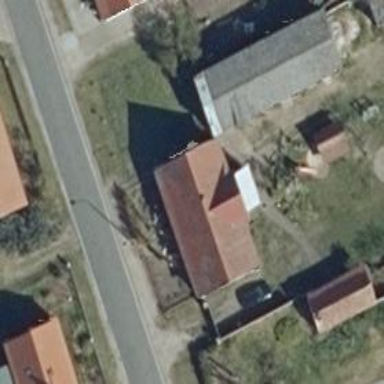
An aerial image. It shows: Building with gabled roof.